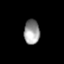
Tissue: lung
Cell type: Smooth muscle cells
Senescence score: 0.5967
Nuclear area (px): 379
Mean DAPI intensity: 151.923